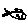
Label: fish